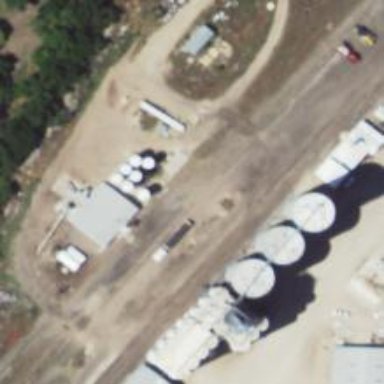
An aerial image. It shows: Storage tank with man-made structure.